Question: I am using a calendar field in Joomla component template.
But i have no idea how to use it. the example XML field definition is
'''
<field name="mycalendar" type="calendar" default="5-10-2008" label="Select a date" description="" format="%d-%m-%Y" />
'''
But how to define it in a php template?
Thank you!
After using the code, how can i make the calendar icon align with the input box?
now it is like this

thank you.
hi, as for the code, i am insert the date into database of field name 'from' and 'to', so where do i need to change the code to match that?
'''
<?php
echo JHTML::calendar(date("Y-m-d"),'from', 'date', '%Y-%m-%d',array('size'=>'8','maxlength'=>'10','class'=>' validate['required']',));
?>
<?php
echo JHTML::calendar(date("Y-m-d"),'to', 'date', '%Y-%m-%d',array('size'=>'8','maxlength'=>'10','class'=>' validate['required']',));
?>
'''
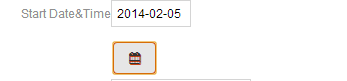
Answer: Try this,
This will add a calendar to the form.
'''
<?php
echo JHTML::calendar(date("Y-m-d"),'mycalendar', 'date', '%Y-%m-%d',array('size'=>'8','maxlength'=>'10','class'=>' validate['required']',));
?>
'''
Hope its helps..